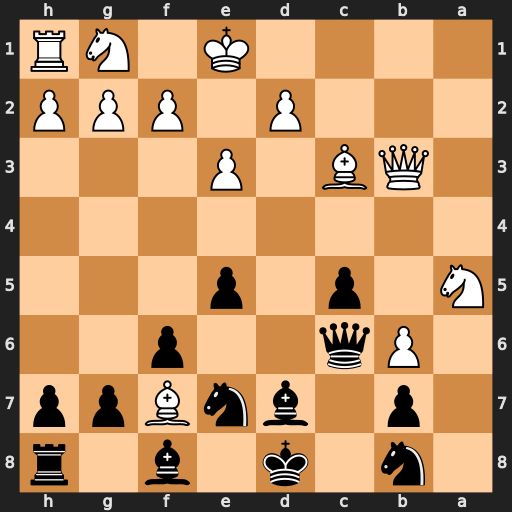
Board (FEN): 1n1k1b1r/1p1bnBpp/1Pq2p2/N1p1p3/8/1QB1P3/3P1PPP/4K1NR
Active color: b
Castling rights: K
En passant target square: -
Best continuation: Qxg2 Nxb7+ Qxb7